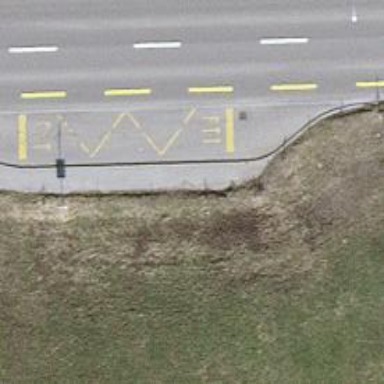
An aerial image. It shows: Bus stop with platform for public transport.